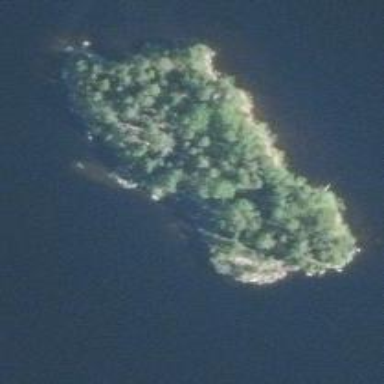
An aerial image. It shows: Islet surrounded by woodland.